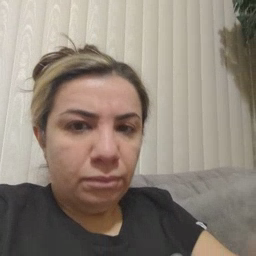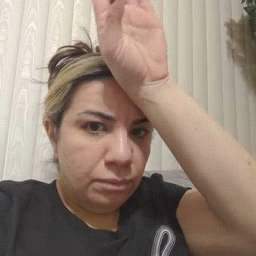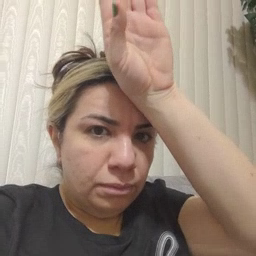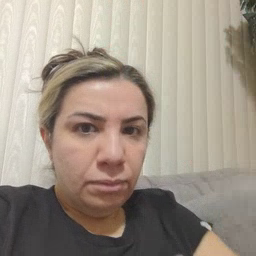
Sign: fireman